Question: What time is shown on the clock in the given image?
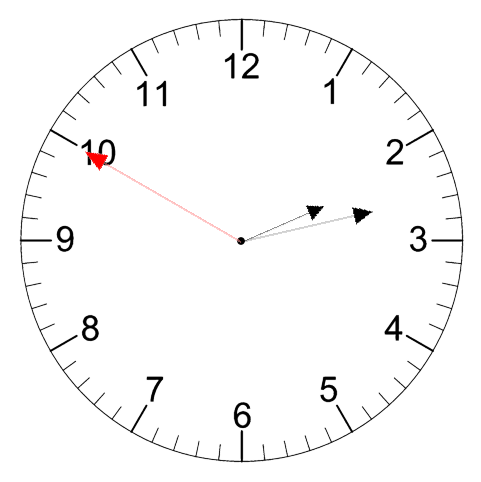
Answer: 02:12:50